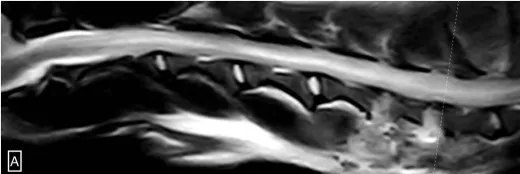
Ascending/descending cervical myelomalacia. Sagittal . Notably, the recent C5-6 and C6-7 hemilaminectomy sites characterized by ostectomy and local soft tissue thickening and increased signal intensity (A, B).
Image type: radiology (mri)